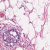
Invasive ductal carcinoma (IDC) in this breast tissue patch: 0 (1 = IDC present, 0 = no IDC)